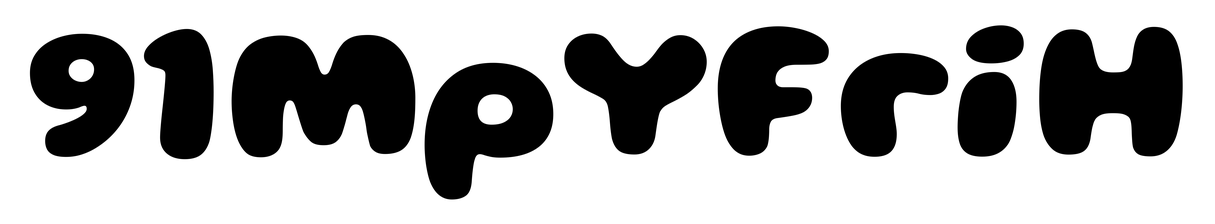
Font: Gluten_ExtraBold